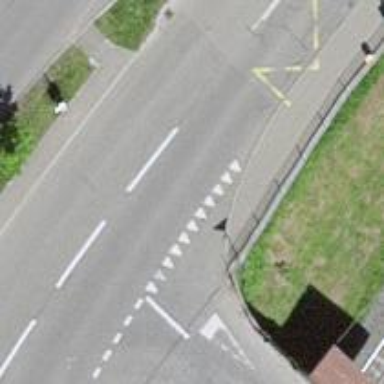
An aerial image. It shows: Public transport stop position.